【题型】解答题　【知识点】解析几何　【难度】hard
设抛物线 \( C: y^2 = 2px (p > 0) \) 的焦点为 \( F \)，过 \( F \) 的直线 \( l_1 \) 交 \( C \) 于 \( A \)，\( B \) 两点（\( A \) 在第一象限），当 \( l_1 \) 垂直于 \( x \) 轴时，\( |AB| = 4 \)。

\noindent
(1) 求 \( C \) 的方程；

\noindent
(2) 过 \( F \) 且与 \( l_1 \) 垂直的直线 \( l_2 \) 交 \( C \) 于 \( D \)，\( E \) 两点（\( D \) 在第一象限），直线 \( x = 1 \) 与直线 \( AD \) 和 \( BE \) 分别交于 \( P \)，\( Q \) 两点。

\noindent
(i) 当 \( l_1 \) 的斜率为 \( \frac{4}{3} \) 时，求 \( |PQ| \)；

\noindent
(ii) 是否存在以 \( PQ \) 为直径的圆与 \( y \) 轴相切？若存在，求 \( l_1 \)，\( l_2 \) 的方程；若不存在，请说明理由。

\vspace{1em}

\noindent
【解答】
【答案】(1) \( y^2 = 4x \)；

\noindent
(2) (i) \( |PQ| = \frac{20}{7} \)； (ii) 不存在，理由见解析

\vspace{1em}

\noindent
【分析】（1）先求出直线 \( AB \) 的方程，代入 \( y^2 = 2px (p > 0) \)，求出 \( A \)，\( B \) 的坐标，从而求出 \( p \) 值，即可求出 \( C \) 的方程；

\noindent
（2）（i）先求出直线 \( AB \) 的方程，再让直线 \( AB \) 和抛物线 \( C \) 联立组成方程组，得到 \( A \)，\( B \) 的坐标，同理得到 \( C \)，\( D \) 的坐标，进而得到直线 \( AD \)，\( BE \) 的方程，再令 \( x = 1 \) 求出 \( P \)，\( Q \) 两点的坐标，即可求出 \( |PQ| \)，

\noindent
（ii）方法一：设直线 \( AB \) 的方程为 \( x = my + 1 (m > 0) \)，再让直线 \( AB \) 和抛物线 \( C \) 联立组成方程组，根据韦达定理得到 \( y_A y_B = -4 \)，同理得到 \( y_D y_E = -4 \)，再由直线 \( AD \) 的方程求出 \( y_P \)，\( y_Q \)，得到 \( y_P + y_Q = 0 \)，再利用 \( AB \perp DE \)，列出方程，通过方程无解说明圆不存在；方法二：设直线 \( AD \) 的方程为 \( x = ky + m (m < 0) \)，再让直线 \( AD \) 和抛物线 \( C \) 联立组成方程组，根据韦达定理得到 \( y_A + y_D = 4k \)，\( y_A y_D = -4m \)，再利用 \( FA \perp FD \)，列出方程，推导得到 \( k \) 和 \( m \) 的关系，从而得到 \( y_P \ge \sqrt{2} \)，进而得到 \( |PQ| \ge 2\sqrt{2} \)，从而说明圆不存在。

\vspace{1em}

\noindent
【详解】（1）设各点坐标分别为 \( A(x_A, y_A) \)，\( B(x_B, y_B) \)，\( D(x_D, y_D) \)，\( E(x_E, y_E) \)，其中 \( y_A > 0 \)，\( y_D > 0 \)。

\noindent
由题意可知 \( F\left(\frac{p}{2}, 0\right) \)，当 \( AB \perp x \) 轴时，直线 \( AB \) 的方程为 \( x = \frac{p}{2} \)，

\noindent
将 \( x = \frac{p}{2} \) 代入 \( y^2 = 2px (p > 0) \)，可得 \( y_A = p \)，\( y_B = -p \)，

\noindent
所以 \( |AB| = 2p = 4 \)，\( p = 2 \)，所以 \( C \) 的方程为 \( y^2 = 4x \)；

\vspace{1em}

\vspace{1em}

\noindent
（2）

\vspace{1em}

\vspace{1em}

\noindent
（i）依题意，直线 \( AB \) 的方程为 \( y = \frac{4}{3}(x - 1) \)，即 \( x = \frac{3}{4}y + 1 \)，

\noindent
由
\[
\begin{cases}
y^2 = 4x, \\
x = \frac{3}{4}y + 1
\end{cases}
\]
得 \( y^2 - 3y - 4 = 0 \)，

\noindent
故 \( y_A = 4 \)，\( y_B = -1 \)，即 \( A(4, 4) \)，\( B\left(\frac{1}{4}, -1\right) \)。

\noindent
直线 \( DE \) 的方程为 \( y = -\frac{3}{4}(x - 1) \)，即 \( x = -\frac{4}{3}y + 1 \)，

\noindent
由
\[
\begin{cases}
y^2 = 4x, \\
x = -\frac{4}{3}y + 1
\end{cases}
\]
得 \( y^2 + \frac{16}{3}y - 4 = 0 \)，

\noindent
故 \( y_D = \frac{2}{3} \)，\( y_E = -6 \)，即 \( D\left(\frac{1}{9}, \frac{2}{3}\right) \)，\( E(9, -6) \)。

\noindent
所以直线 \( AD \) 的方程为 \( y - 4 = \frac{6}{7}(x - 4) \)，令 \( x = 1 \) 得 \( P\left(1, \frac{10}{7}\right) \)，

\noindent
直线 \( BE \) 的方程为 \( y + 6 = -\frac{4}{7}(x - 9) \)，令 \( x = 1 \) 得 \( Q\left(1, -\frac{10}{7}\right) \)，

\noindent
所以 \( |PQ| = \frac{20}{7} \)；

\vspace{1em}

\noindent
（ii）方法一：设直线 \( AB \) 的方程为 \( x = my + 1 \)，不妨设 \( m > 0 \)。

\noindent
由
\[
\begin{cases}
y^2 = 4x, \\
x = my + 1
\end{cases}
\]
得 \( y^2 - 4my - 4 = 0 \)，\( y_A y_B = -4 \)，同理 \( y_D y_E = -4 \)。

\noindent
直线 \( AD \) 的方程为 \( y - y_A = \frac{y_A - y_D}{x_A - x_D}(x - x_A) \)，即 \( y = \frac{4}{y_A + y_D}\left(x - \frac{y_A^2}{4}\right) + y_A \)。

\noindent
令 \( x = 1 \) 得 \( y_P = \frac{4 + y_A y_D}{y_A + y_D} \)。

\noindent
由于 \( y_A = -\frac{4}{y_B} \)，\( y_D = -\frac{4}{y_E} \)，所以 \( y_Q = -\frac{y_A y_D + 4}{y_A + y_D} = -y_P \)。

\noindent
从而 \( PQ \) 的中点恒为 \( F \)，以 \( PQ \) 为直径的圆与 \( y \) 轴相切等价于 \( y_P = 1 \)。

\noindent
若 \( y_P = 1 \)，则 \( y_A y_D + 4 = y_A + y_D \)。

\noindent
由 \( AB \perp DE \) 得 \( \frac{4}{y_A + y_B} \cdot \frac{4}{y_D + y_E} = -1 \)，

\noindent
故 \( \left(y_A - \frac{4}{y_A}\right)\left(y_D - \frac{4}{y_D}\right) = -16 \)，

\[
(y_A y_D)^2 - 4(y_A^2 + y_D^2) + 16 = -16 y_A y_D,
\]

\noindent
所以 \( (y_A y_D + 4)^2 = 4(y_A - y_D)^2 \)，

\noindent
不妨如图设点的分布，可知 \( y_A > y_D > 0 \)，

\noindent
所以 \( y_A y_D + 4 = 2(y_A - y_D) \)，

\noindent
所以 \( y_A + y_D = 2(y_A - y_D) \)，

\noindent
因此 \( y_A = 3y_D \)，回代得 \( 3y_D^2 - 4y_D + 4 = 0 \)，

\noindent
而判别式 \( \Delta = -32 < 0 \)，该方程无解，

\noindent
从而不存在以 \( PQ \) 为直径的圆与 \( y \) 轴相切；

\vspace{1em}

\noindent
方法二：设直线 \( AD \) 的方程为 \( x = ky + m \)，其中 \( m < 0 \)。

\noindent
由
\[
\begin{cases}
y^2 = 4x, \\
x = ky + m
\end{cases}
\]
得 \( y^2 - 4ky - 4m = 0 \)，\( \Delta = 16k^2 + 16m > 0 \)，

\noindent
\( y_A + y_D = 4k \)，\( y_A y_D = -4m \)。

\noindent
因为 \( FA \perp FD \)，所以 \( \frac{y_A}{x_A - 1} \cdot \frac{y_D}{x_D - 1} = -1 \)，\( y_A y_D + \left(\frac{y_A^2}{4} - 1\right)\left(\frac{y_D^2}{4} - 1\right) = 0 \)。

\noindent
从而 \( 4k^2 = m^2 - 6m + 1 \)。

\noindent
令 \( x = 1 \) 得 \( y_P = \frac{1 - m}{k} \)。

\noindent
故 \( y_P^2 = \frac{(m - 1)^2}{k^2} = \frac{4(m - 1)^2}{m^2 - 6m + 1} = 4\left(1 - \frac{4}{-m - \frac{1}{m} + 6}\right) \ge 2 \)。

\noindent
当且仅当 \( m = -1 \) 时，等号成立，

\noindent
同理 \( y_Q^2 \ge 2 \)，而 \( P \)，\( Q \) 分别在第一、第四象限，

\noindent
故 \( |PQ| \ge 2\sqrt{2} > 2 \)，从而不存在以 \( PQ \) 为直径的圆与 \( y \) 轴相切。

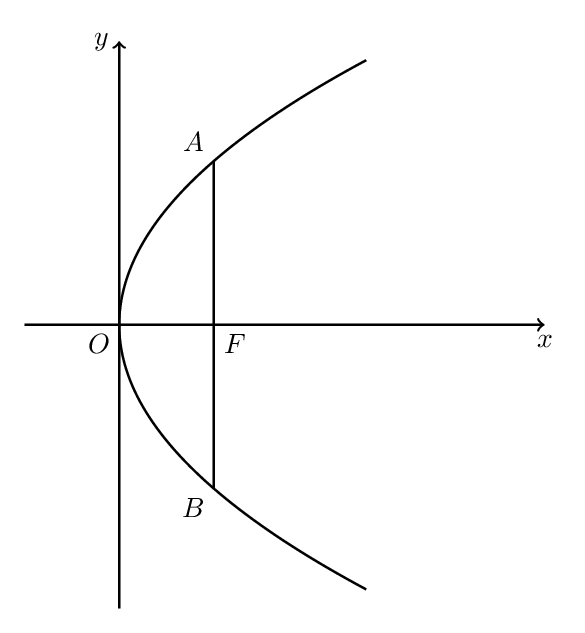
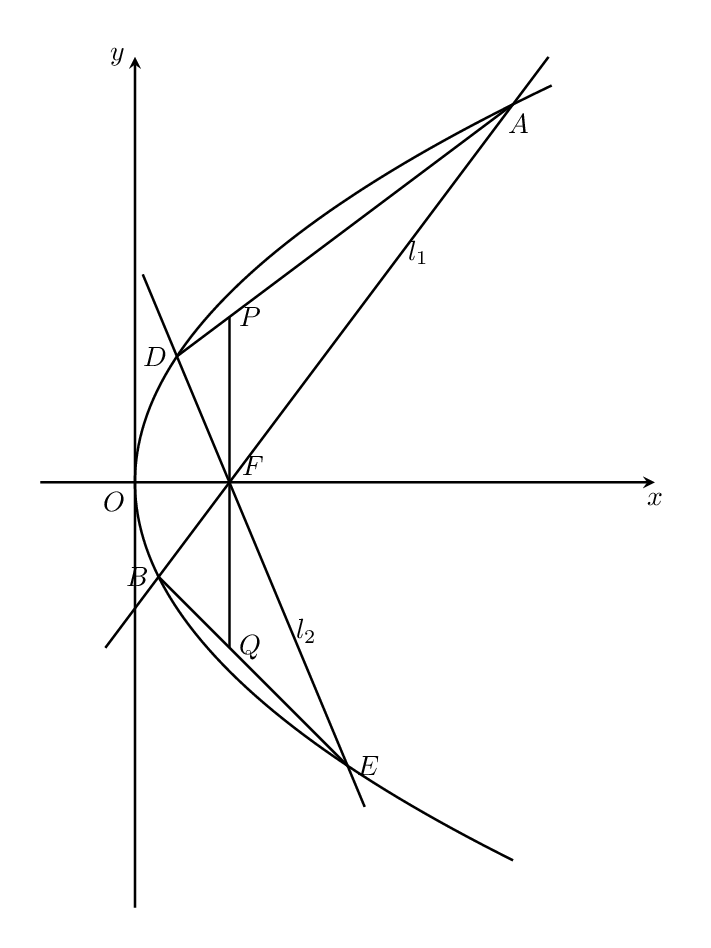